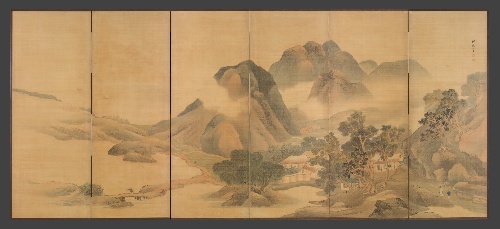
Title: 与謝蕪村筆 山野行旅図屏風|Travels through Mountains and Fields
Artist: Yosa Buson
Artist bio: Japanese, 1716–1783
Date: ca. 1765
Object type: Screens
Classification: Paintings
Medium: Pair of six-panel folding screens; ink and color on silk
Culture: Japan
Period: Edo period (1615–1868)
Dimensions: Image (each): 62 1/2 in. × 11 ft. 9 3/4 in. (158.8 × 360 cm)
Overall (each): 63 7/8 in. × 11 ft. 11 1/16 in. (162.2 × 363.4 cm)
Department: Asian Art
Credit line: Mary Griggs Burke Collection, Gift of the Mary and Jackson Burke Foundation, 2015
Accession year: 2015
Repository: Metropolitan Museum of Art, New York, NY
Tags: Mountains